Field crop: tomato
Growth stage: 1
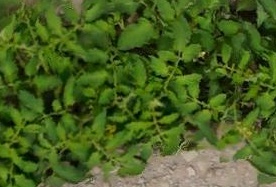
Species: tomato